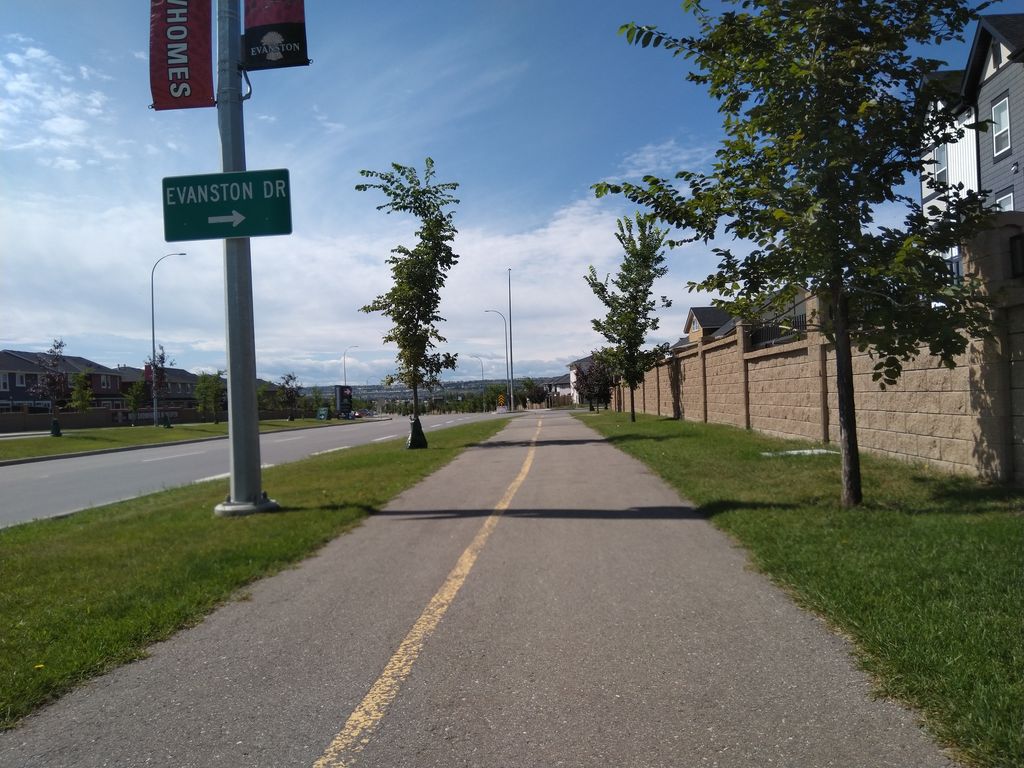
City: calgary